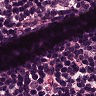
Metastatic tissue present: no